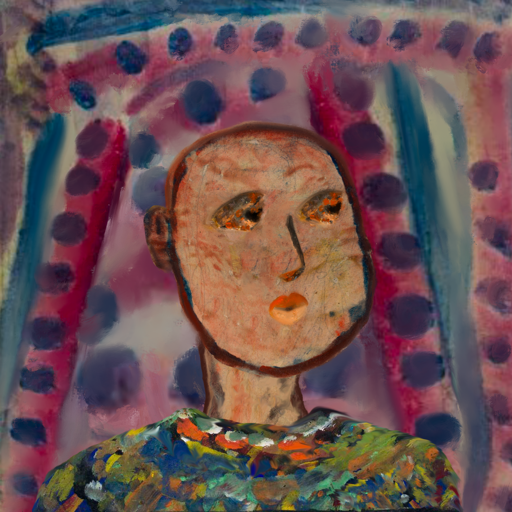
Background: HillGirl, Head And Neck Side: Orphan, Face Side: Gypsy_Queen, Bust: An_Impression, Hair Side: Blank, Head Accessory: Blank, Second Necklace: Blank, Necklace: Blank, Baby: Blank